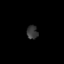
Tissue: lung
Cell type: Others
Senescence score: 0.2098
Nuclear area (px): 149
Mean DAPI intensity: 53.738